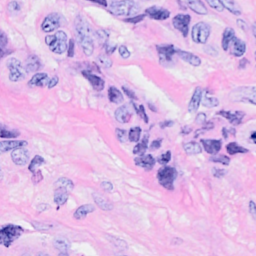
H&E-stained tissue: Breast